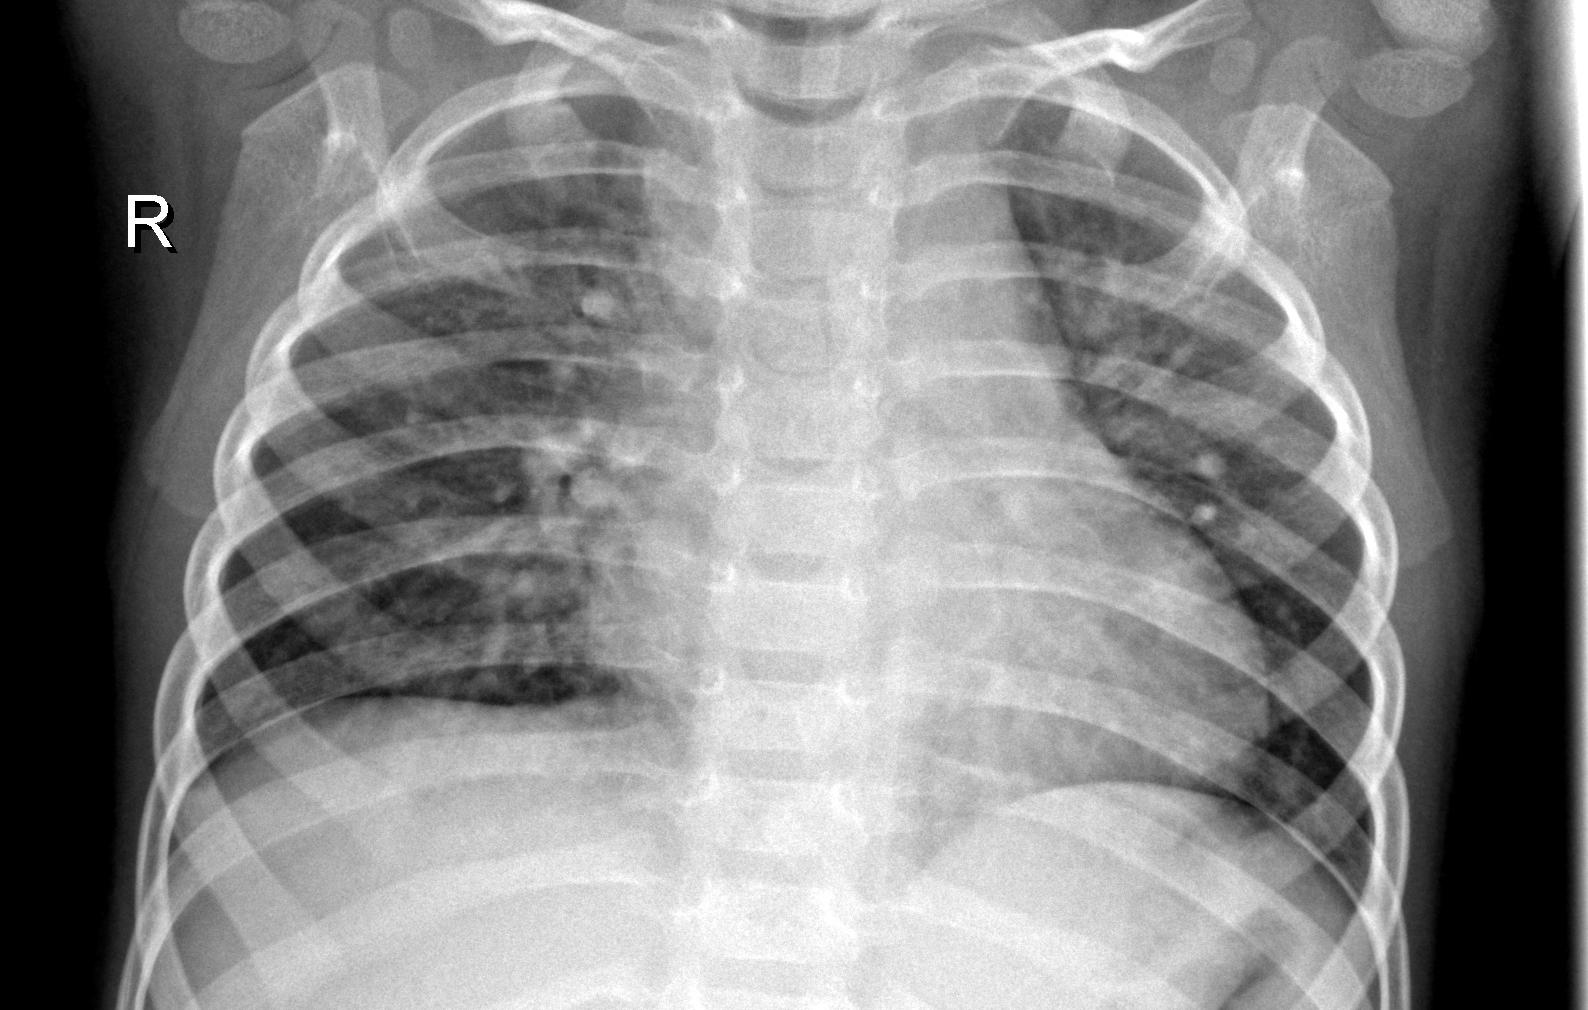
Diagnosis: PNEUMONIA